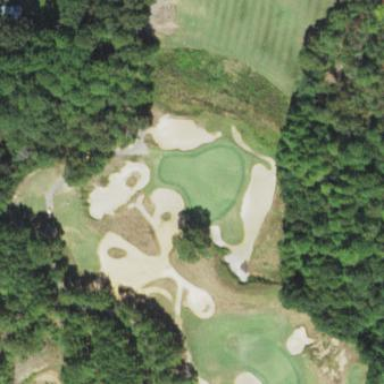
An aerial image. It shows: Golf fairway surrounded by grass.